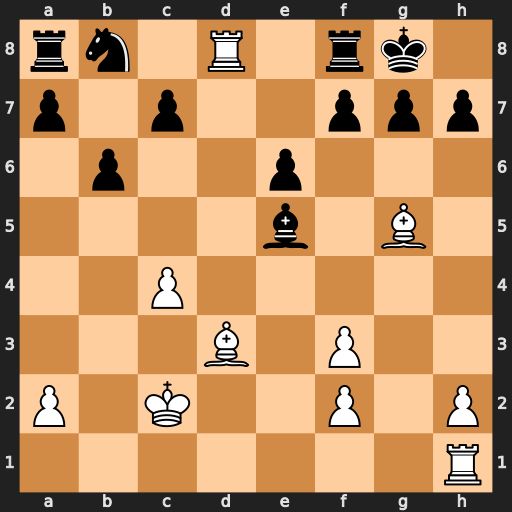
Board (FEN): rn1R1rk1/p1p2ppp/1p2p3/4b1B1/2P5/3B1P2/P1K2P1P/7R
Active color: w
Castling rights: -
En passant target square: -
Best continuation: Bxh7+ Kxh7 Rxf8